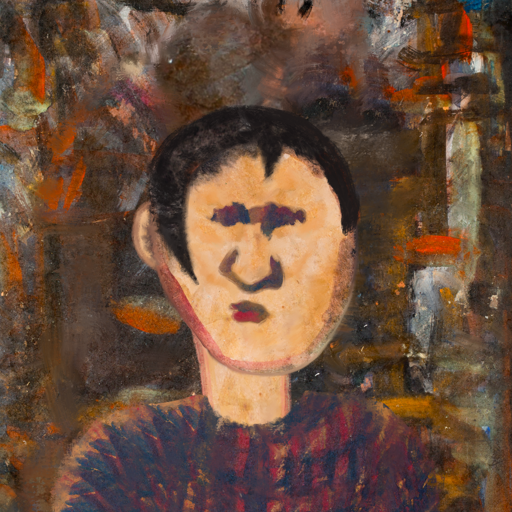
Background: GypsyQueen, Head And Neck Front: Childish, Face Front: In_The_Sun, Bust: In_The_Sun, Hair Front: Roy_Bahadur, Head Accessory: Blank, Second Necklace: Blank, Necklace: Blank, Baby: Blank